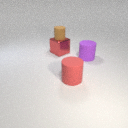
large red metal cube behind large red rubber cylinder